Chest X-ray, AP view. Patient: 68 years old, sex M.
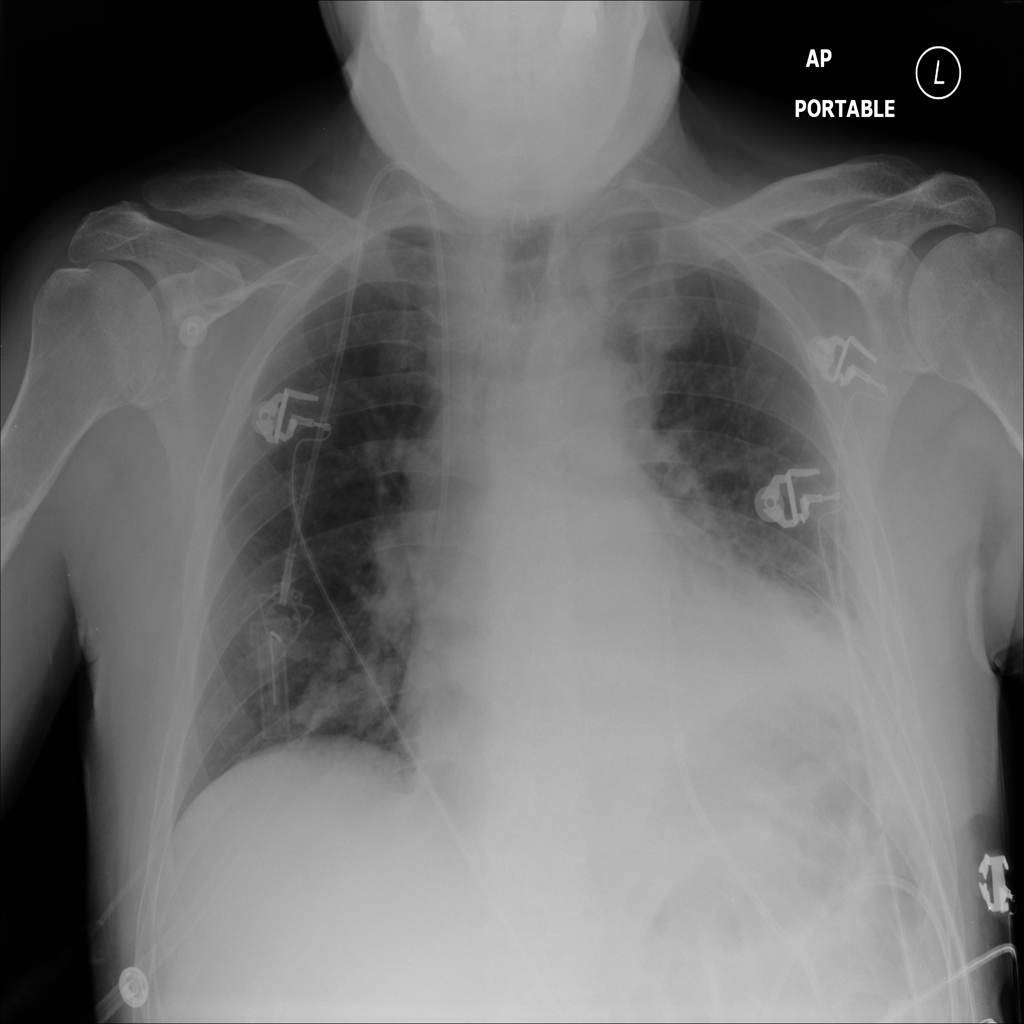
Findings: Consolidation